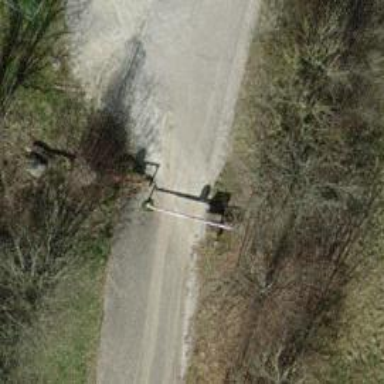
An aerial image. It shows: Swing gate barrier.